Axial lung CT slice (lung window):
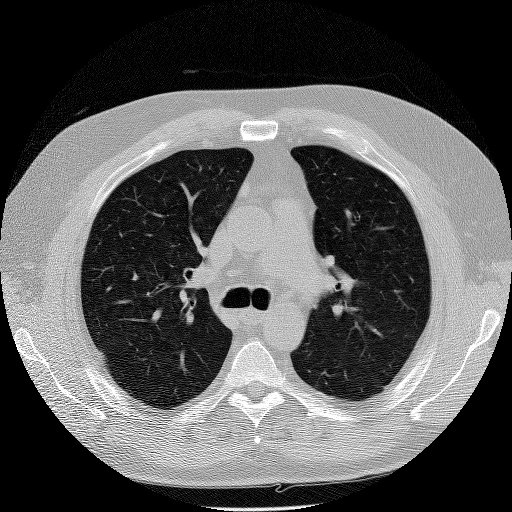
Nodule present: no